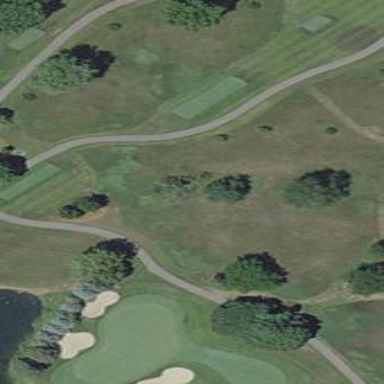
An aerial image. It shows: Rough golf area with grass surface.